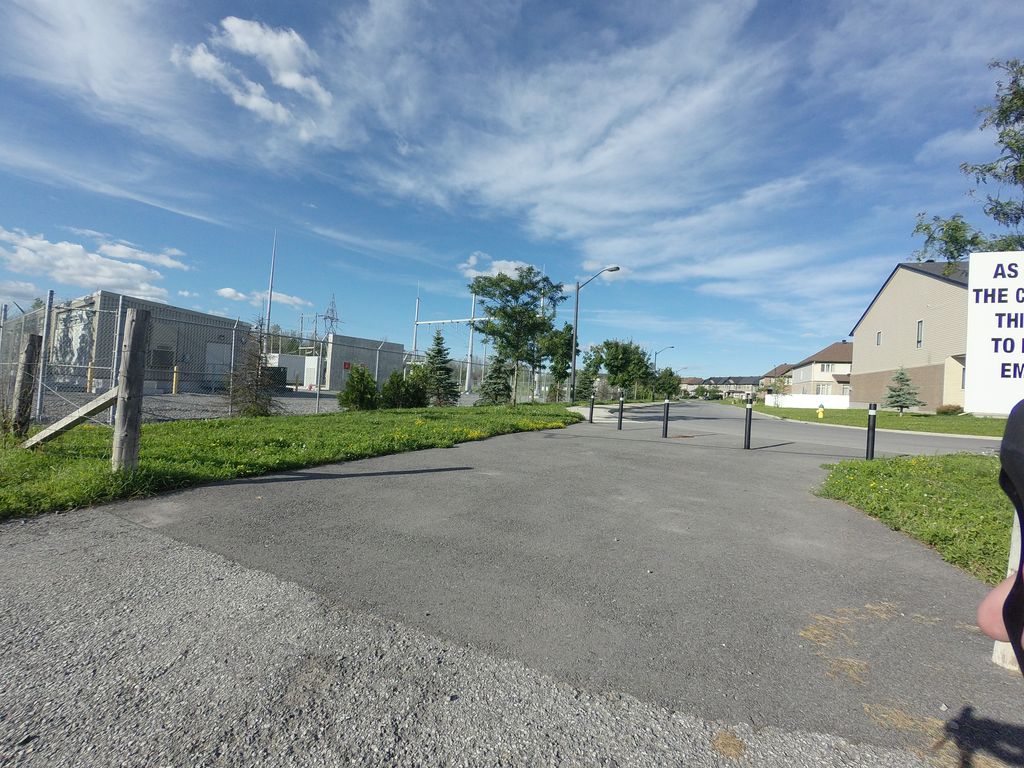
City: ottawa-gatineau